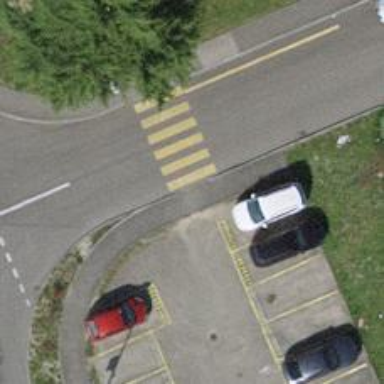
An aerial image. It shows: Asphalt footway.